Question: After much testing I have found that my menu no longer works due to what appears to be a bug in the kendo ui menu component. This used to work, and it no longer does. As we are still in the early phases of the project we are not using nav that much so I don't know when it stopped working.
I have created very simple a fiddle that demonstrates the issue. Basically there are two navs next to each other, one works and the other doesn't. The only difference being, that the one that doesn't work has openOnClick: true and closeOnClick: false.
NOTE: I had to set it to open the link in a new window in the fiddle as jsfiddle wouldn't let google load in the iframe, so allow popups.
Fiddle: <URL>
HTML:
'''
<div style="padding:20px">
<table style="width:500px">
<tr>
<td>Nav 1 Active Links DON'T Work:</td>
<td>Nav 2 Active Links DO Work</td>
</tr>
<tr>
<td><ul id="nav1" /></td>
<td><ul id="nav2" /></td>
</tr>
</table>
</div>
'''
JavaScript:
'''
$(document).ready(function() {
var oNav1 = null,
oNav2 = null,
oNavData = [{
"text": "Administration",
"encoded": true,
"content": "<div class="ma-hpm-dropPanel"><table><tr><td><div class="ma-hpm-cellPadding"><span class="ma-hpm-menuPanelGroupHeader">Application Administration</span><ul><li><span class='ma-hpm-dissabledPanelLink'>Dissabled Link</span></li><li><a target='_blank' class='ma-hpm-panelLink' href='http://www.google.com.au'>Active Link</a></li></ul></div></td></tr></table></div>"
}];
oNav2 = $('#nav1').kendoMenu({
openOnClick: true,
closeOnClick: false
}).data('kendoMenu');
oNav1 = $('#nav2').kendoMenu().data('kendoMenu');
oNav1.append(oNavData);
oNav2.append(oNavData);
});
'''
Please help me to resolve this issue.
Here is an example of the nav panel I am trying to create:

Regards,
Scott
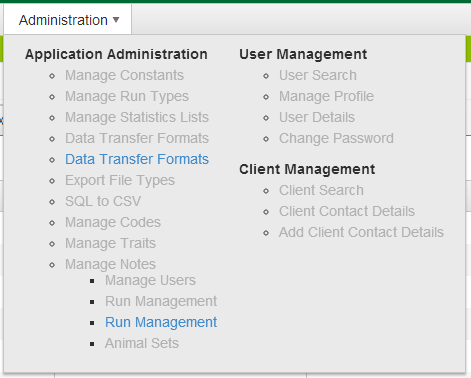
Answer: That was a bug - and <URL>.